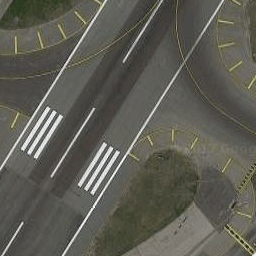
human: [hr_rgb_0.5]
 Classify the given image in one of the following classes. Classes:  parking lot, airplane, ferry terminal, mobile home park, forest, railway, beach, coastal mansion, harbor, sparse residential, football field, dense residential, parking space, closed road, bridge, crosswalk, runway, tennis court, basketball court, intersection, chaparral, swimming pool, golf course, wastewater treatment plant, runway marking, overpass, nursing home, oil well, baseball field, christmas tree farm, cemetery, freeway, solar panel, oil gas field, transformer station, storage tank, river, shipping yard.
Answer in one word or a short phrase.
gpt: runway